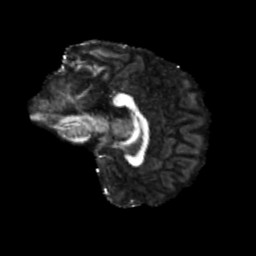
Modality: FA
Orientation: sagittal
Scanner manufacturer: siemens
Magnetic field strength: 3 T
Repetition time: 4 s
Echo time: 0.0594 s